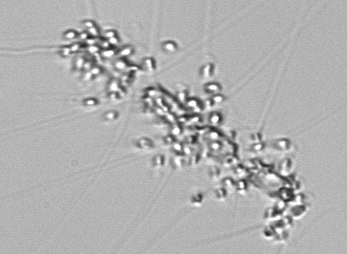
Label: Chaetoceros_didymus_TAG_external_flagellate